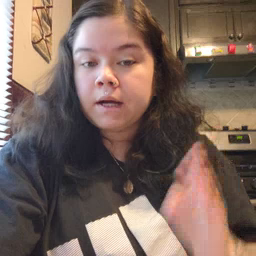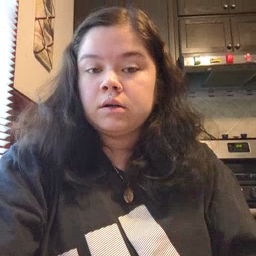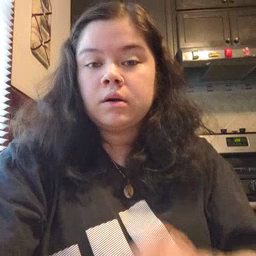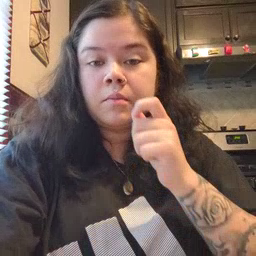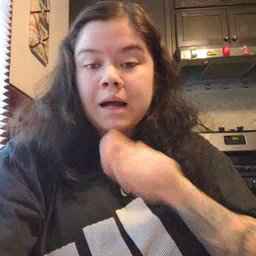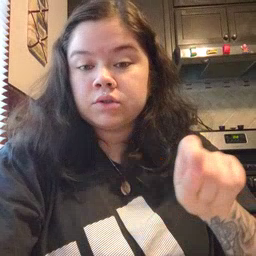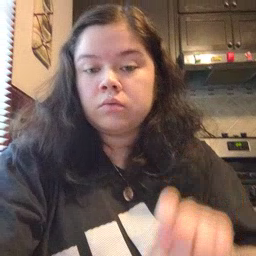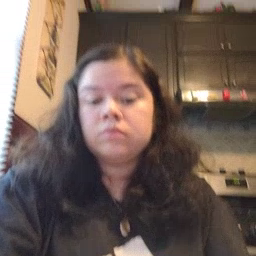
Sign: pencil